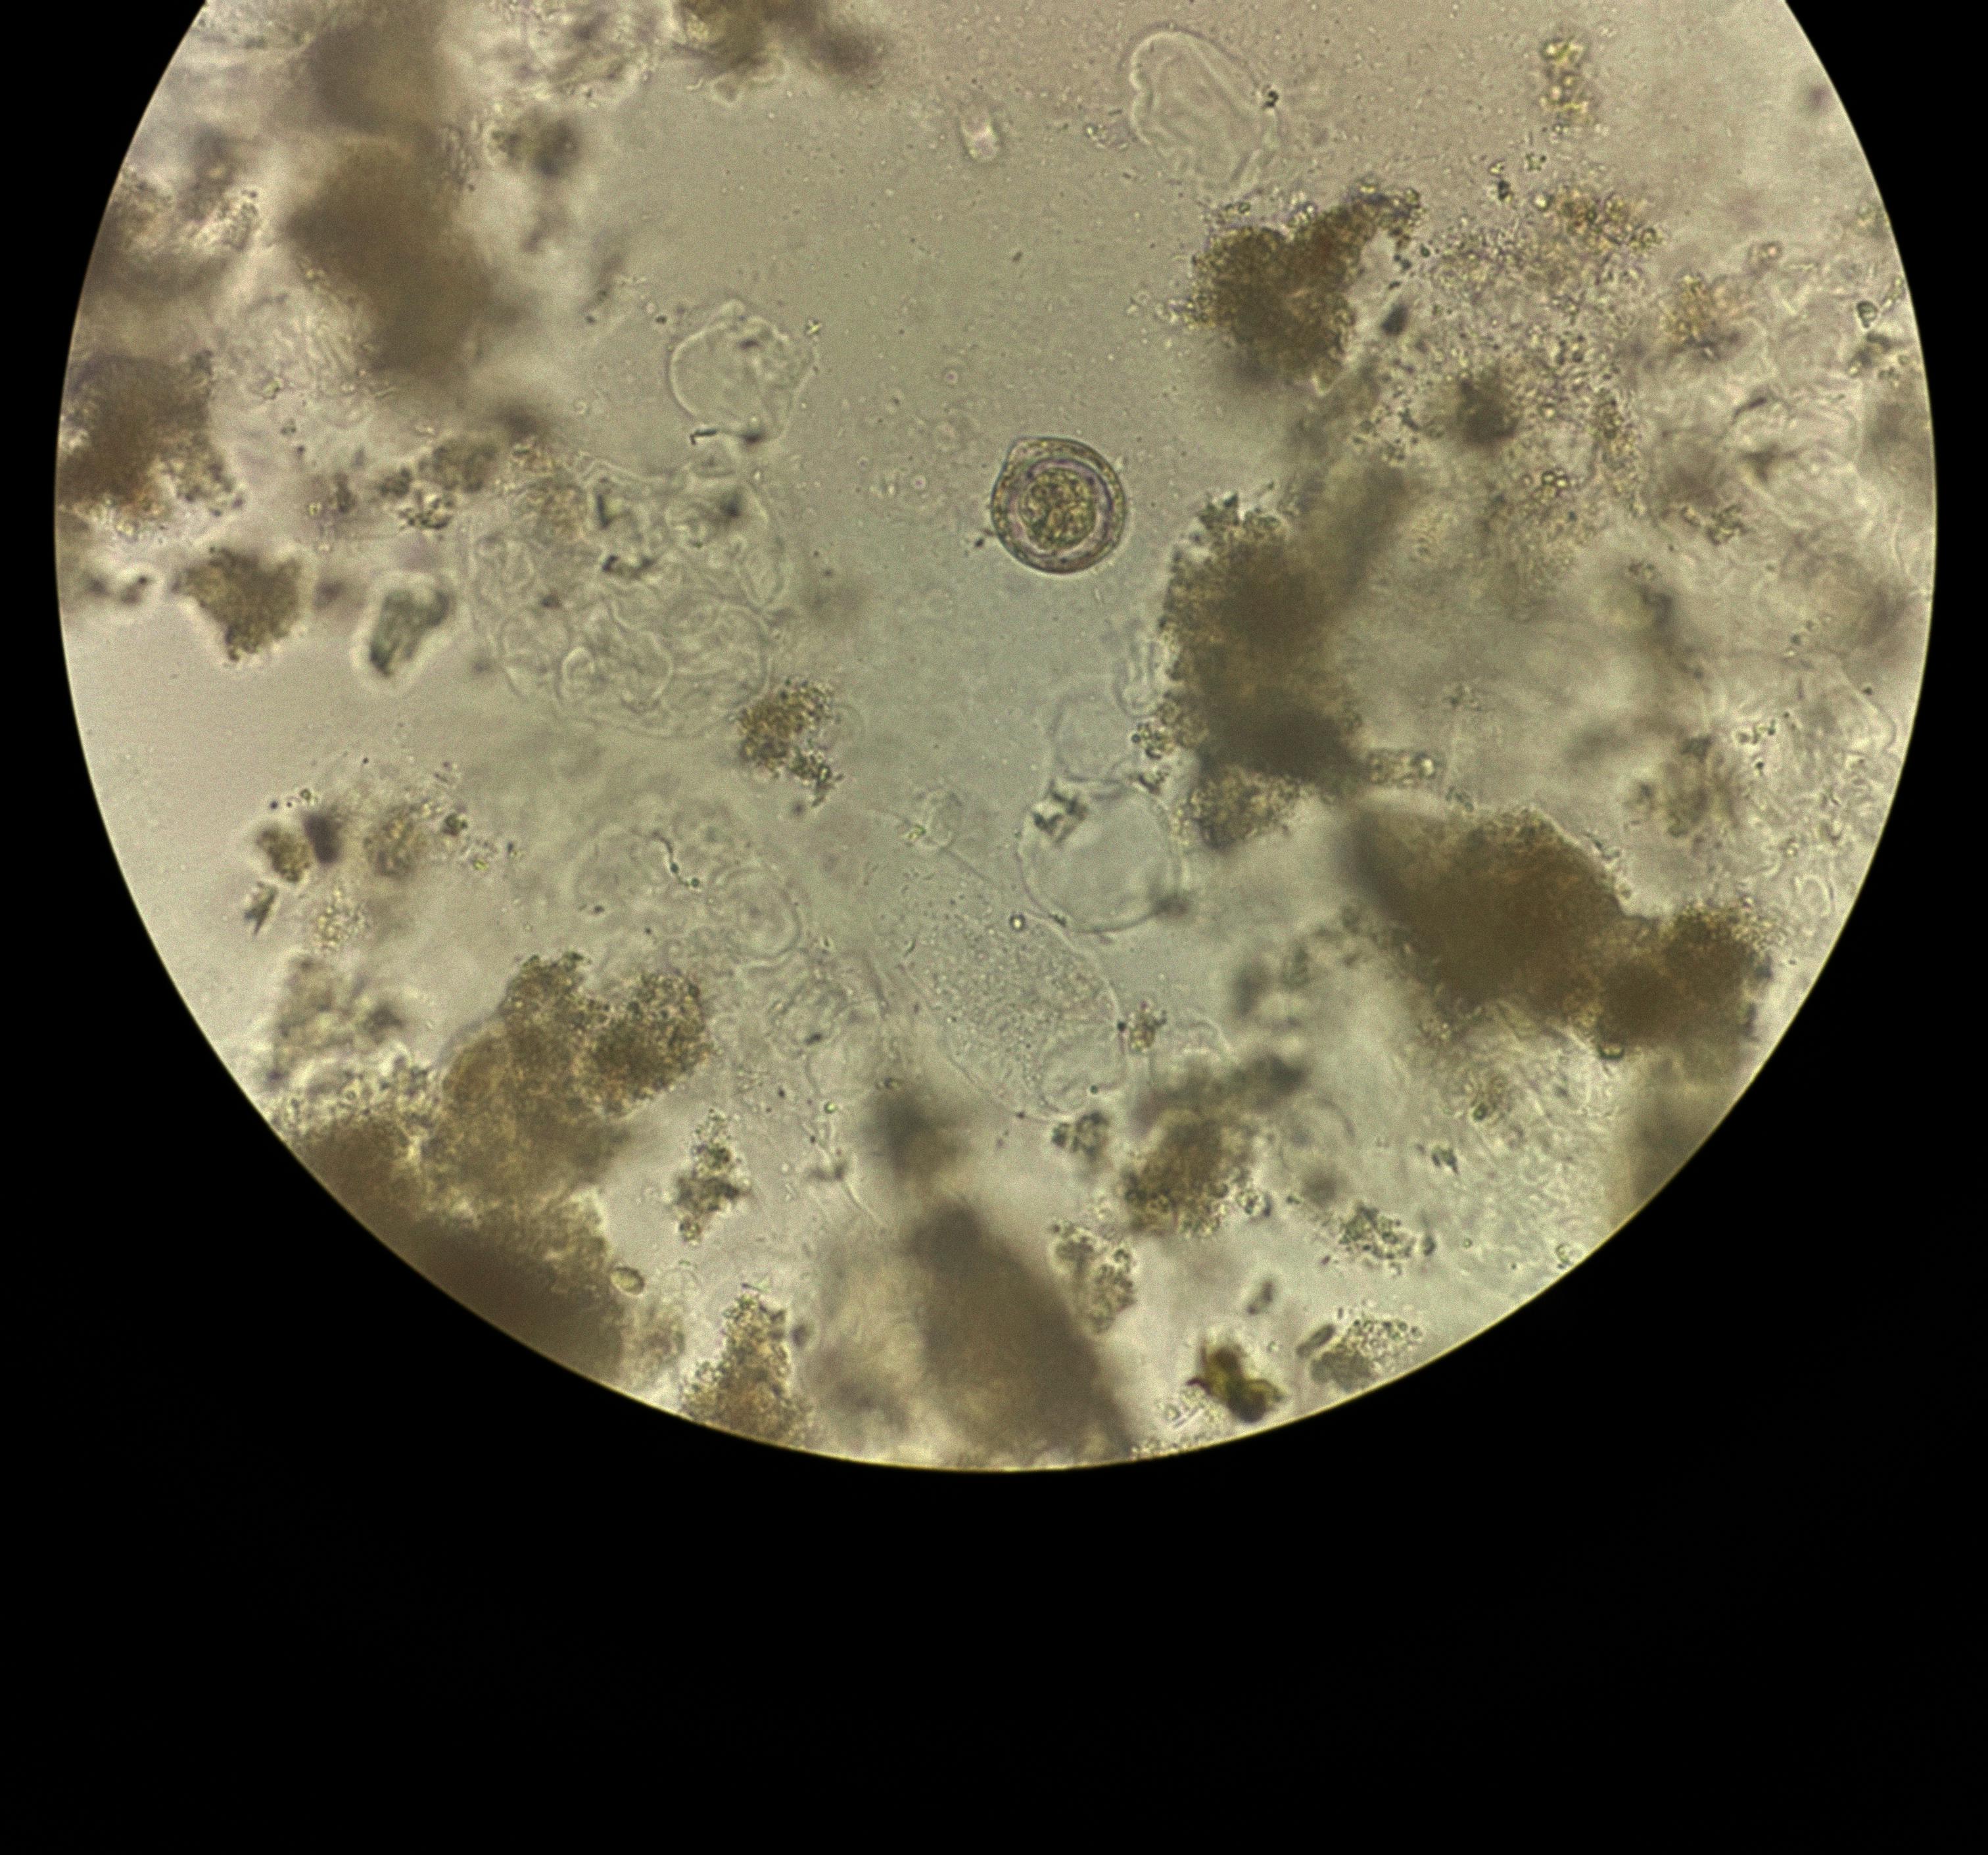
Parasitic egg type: Hymenolepis nana